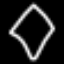
Label: diamond